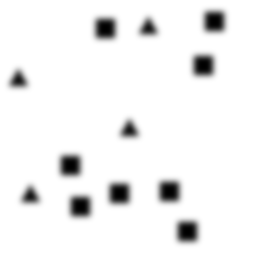
Squares: 8
Triangles: 4
Stars: 0
Total shapes: 12